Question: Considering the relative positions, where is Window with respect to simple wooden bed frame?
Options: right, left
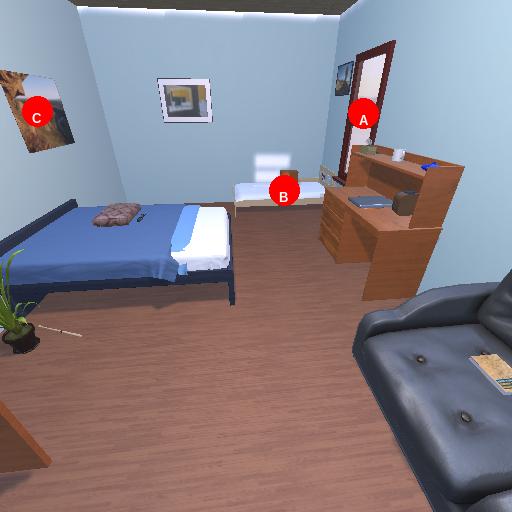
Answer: right